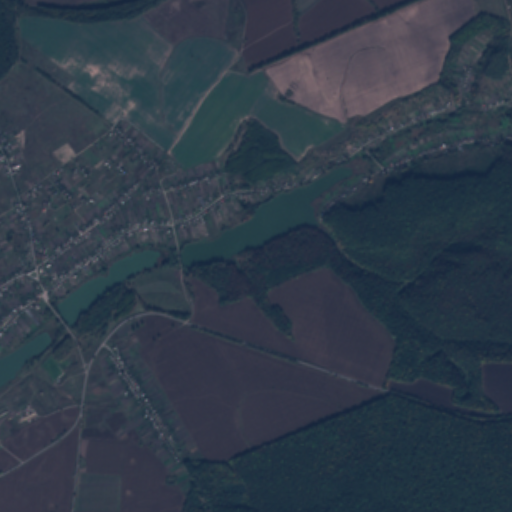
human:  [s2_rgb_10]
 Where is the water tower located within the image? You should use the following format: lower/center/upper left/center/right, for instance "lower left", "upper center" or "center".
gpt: The water tower is located in the center left of the image.
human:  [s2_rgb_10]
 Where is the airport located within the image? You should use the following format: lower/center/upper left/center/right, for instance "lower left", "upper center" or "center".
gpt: There is no airport in the image.